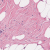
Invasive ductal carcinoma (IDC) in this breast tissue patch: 0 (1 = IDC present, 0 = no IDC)